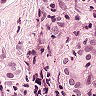
Metastatic tissue present: yes